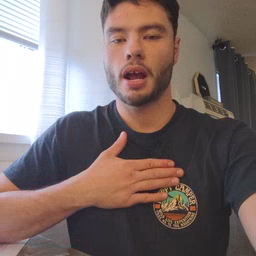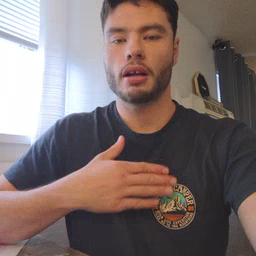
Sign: minemy